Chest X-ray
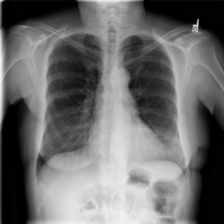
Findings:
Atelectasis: negative
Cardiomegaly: negative
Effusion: negative
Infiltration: negative
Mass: negative
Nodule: negative
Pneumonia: negative
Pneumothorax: positive
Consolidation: negative
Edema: negative
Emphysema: negative
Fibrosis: negative
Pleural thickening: negative
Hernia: negative